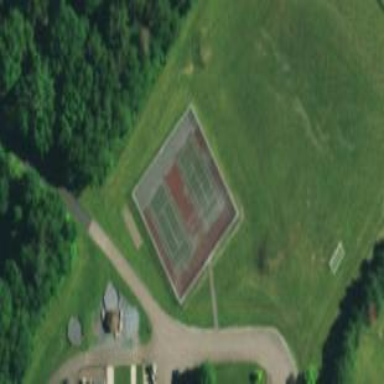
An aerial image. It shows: Tennis court on the leisure land pitch.